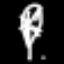
Label: leaf